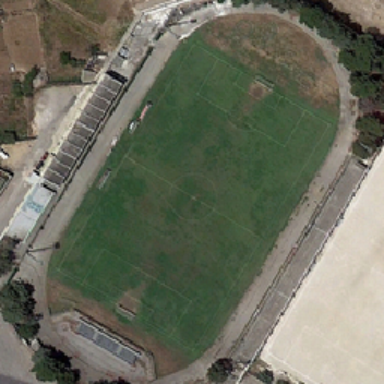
Beside the playground is a bare land .